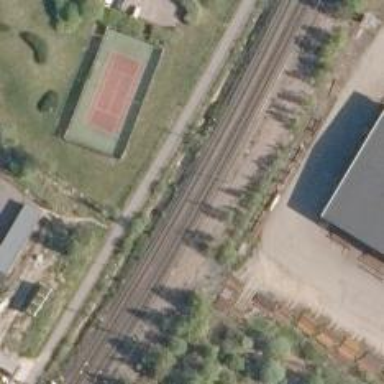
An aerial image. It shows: Railway with continuous electrified contact line.